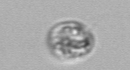
Label: Amoeba